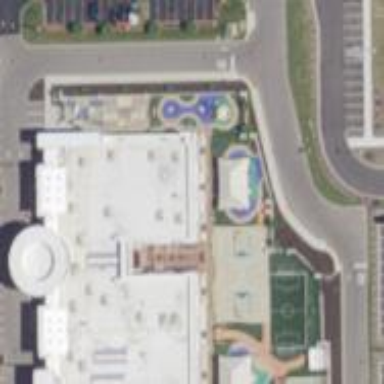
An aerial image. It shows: Kindergarten building.